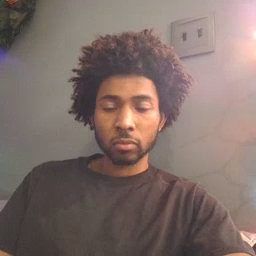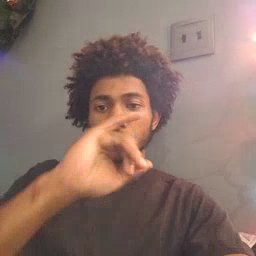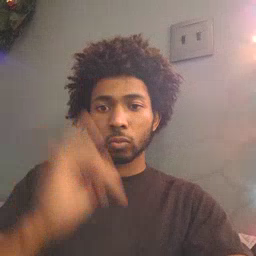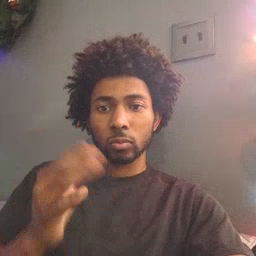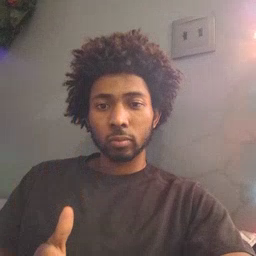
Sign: drawer